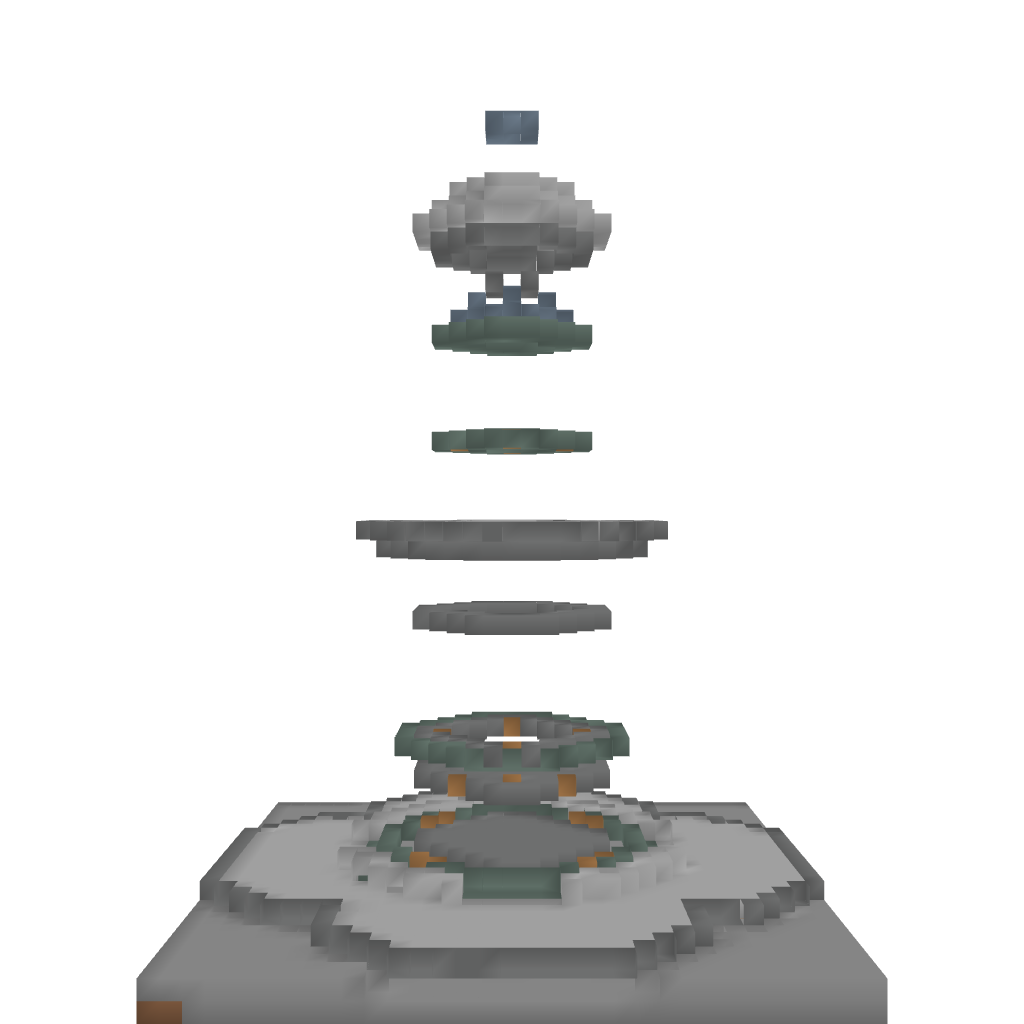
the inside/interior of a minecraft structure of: Modern Grand Fountain